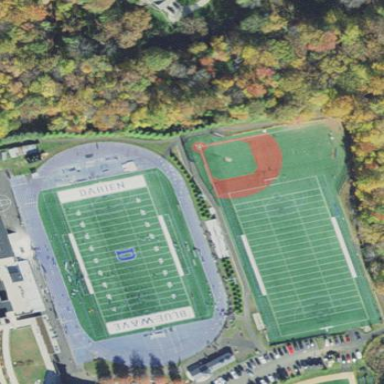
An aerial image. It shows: American football pitch for leisure and sport activities.